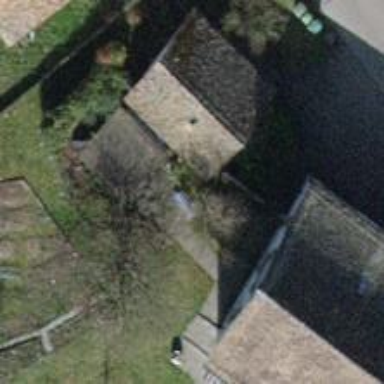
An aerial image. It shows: Garage.